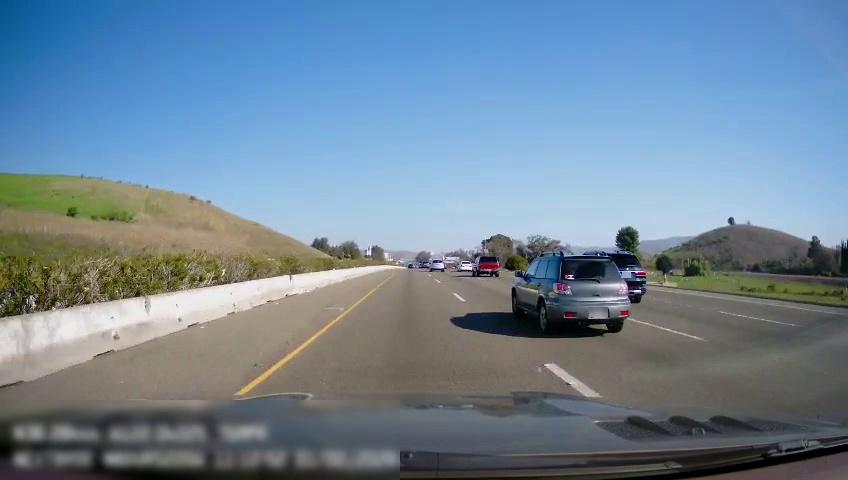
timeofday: Day
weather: Sunny
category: Drivable Space
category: Vehicles | SUV
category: Vehicles | SUV
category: Vehicles | Car
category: Vehicles | Car
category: Vehicles | SUV
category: Lanes | Alternate Lane
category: Lanes | Current Lane
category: Lanes | Current Lane
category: Lanes | Alternate Lane